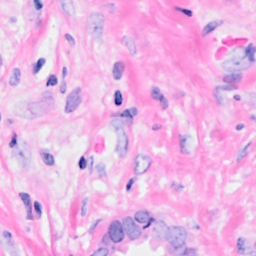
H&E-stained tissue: Breast